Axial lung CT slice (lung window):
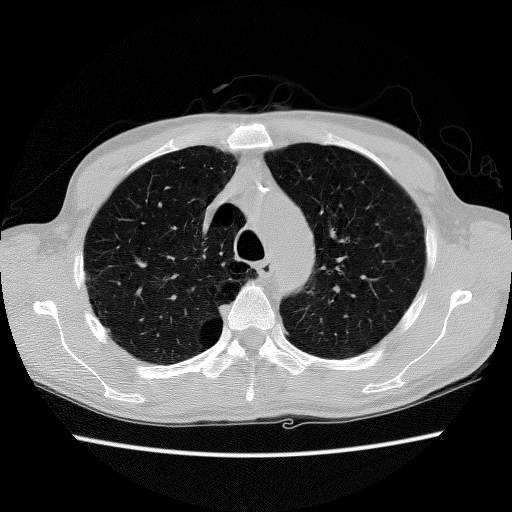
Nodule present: no